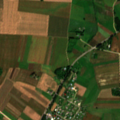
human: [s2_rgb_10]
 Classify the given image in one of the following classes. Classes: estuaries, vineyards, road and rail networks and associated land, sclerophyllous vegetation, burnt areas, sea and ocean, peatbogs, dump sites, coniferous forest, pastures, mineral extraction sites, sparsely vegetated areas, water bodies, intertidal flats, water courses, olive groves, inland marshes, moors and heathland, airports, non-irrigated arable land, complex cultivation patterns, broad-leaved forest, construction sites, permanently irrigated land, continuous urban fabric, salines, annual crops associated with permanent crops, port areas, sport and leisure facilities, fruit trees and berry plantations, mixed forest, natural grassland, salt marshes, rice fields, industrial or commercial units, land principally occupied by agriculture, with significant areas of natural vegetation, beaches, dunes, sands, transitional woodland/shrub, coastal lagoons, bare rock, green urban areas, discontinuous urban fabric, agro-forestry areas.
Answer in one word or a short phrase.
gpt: discontinuous urban fabric, non-irrigated arable land, pastures, complex cultivation patterns